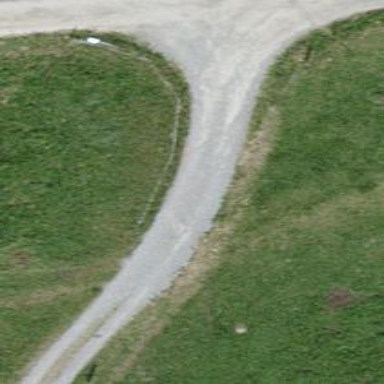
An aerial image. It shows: Paved track with grade1 quality.